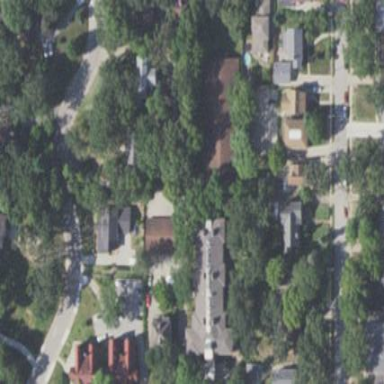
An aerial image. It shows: Residential area with apartments.